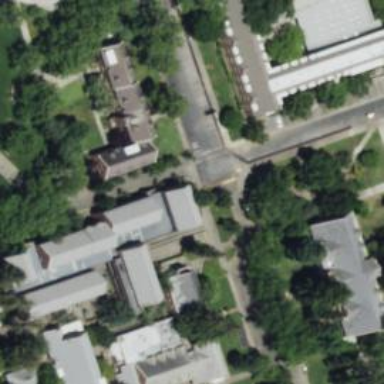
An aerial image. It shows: University building.